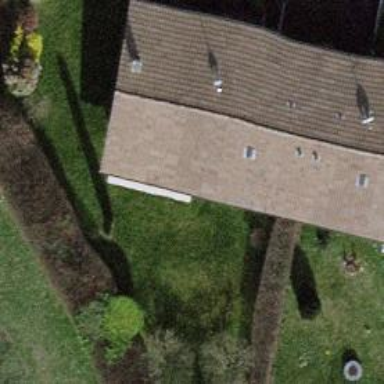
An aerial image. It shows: Garden enclosed by fence.